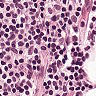
Metastatic tissue present: no